Question: I am not able to display Dojo Combobox as explained in <URL> fiddle. I have added references of Dijit.js, Dojo.js, Ready.js and memory.js. My script gets executed as I verified by putting an alert but the Combobox simply doesn't show up. What am I missing?
Following is my html:
'''
<div id="stateSelect"></div>
'''
Following is my JS script
'''
<script>
require(["dojo/store/Memory", "dijit/form/ComboBox", "dojo/ready"],function(Memory, ComboBox){
var ss = 'Abas Store, Accounts';
ss = ss.split(',');
var data = [];
dojo.forEach(ss, function(item, idx) {data.push({id: idx,name: item});});
var stateStore = new Memory({data: data});
var comboBox = new ComboBox({name: "select",value: "Select...",store: stateStore,searchAttr: "name"},"stateSelect");
});
</script>
'''
Following JS references are added and each one of them is accessible:
'''
<script type="text/javascript" src="/webapp/js/dojo/1.9.2/dojo/dojo.js"></script>
<script type="text/javascript" src="/webapp/js/dojo/1.9.2/dojo/ready.js"></script>
<script type="text/javascript" src="/webapp/js/dojo/1.9.2/dojo/store/memory.js></script>
<script type="text/javascript" src="/webapp/js/dojo/1.9.2/dijit/form/ComboBox.js"></script>
'''
Edited to show snapshot after "Dimitri M" reply(referred from my comments):

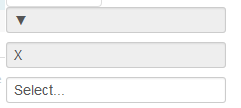
Answer: I'm seeing several things here that are not right:
The first thing is that you only need to load the AMD loader ('dojo.js'), all other files are loaded automatically by it, so this means you can remove:
'''
<script type="text/javascript" src="/webapp/js/dojo/1.9.2/dojo/ready.js"></script>
<script type="text/javascript" src="/webapp/js/dojo/1.9.2/dojo/store/memory.js></script>
<script type="text/javascript" src="/webapp/js/dojo/1.9.2/dijit/form/ComboBox.js"></script>
'''
---
The second thing I notice (also in the example you're referring to) is that it's missing the proper event to wait for the DOM to load. You should replace 'dojo/ready' by 'dojo/domReady!'. This will make sure that the callback is only loaded if the DOM is loaded.
If you don't wait for the DOM, then your script might not find the div '#stateSelect', and then the grid won't load (I think this is your problem).
---
I also have a recommendation (not a bug), you should not use 'dojo.forEach()' if you're using a new version of Dojo, that syntax is actually deprecated and should be replace by the 'dojo/_base/array' module which has a similar <URL> function.
But what you need is not the 'forEach()' function, but the <URL> function to map your array of Strings to an array of objects.
---
I updated the example you used with the recommendations I gave, which you can find <URL>.